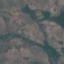
Land use / land cover: HerbaceousVegetation